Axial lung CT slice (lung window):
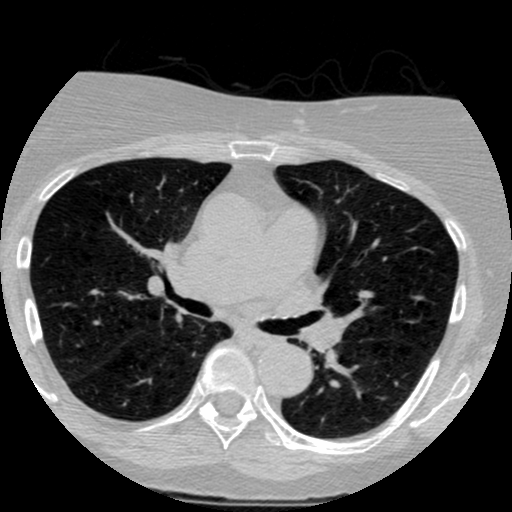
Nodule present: no